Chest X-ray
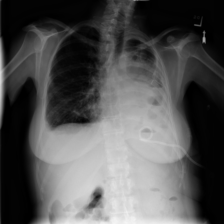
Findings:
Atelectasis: negative
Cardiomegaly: negative
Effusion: positive
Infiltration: negative
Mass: negative
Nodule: negative
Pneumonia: negative
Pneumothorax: negative
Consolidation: negative
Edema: negative
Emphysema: negative
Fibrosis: negative
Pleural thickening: negative
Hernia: negative